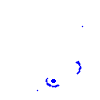
Particle: kaon